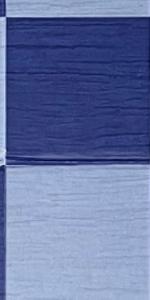
Label: Empty